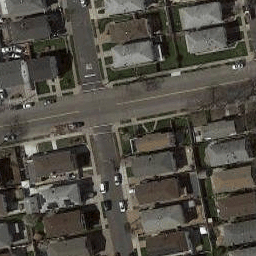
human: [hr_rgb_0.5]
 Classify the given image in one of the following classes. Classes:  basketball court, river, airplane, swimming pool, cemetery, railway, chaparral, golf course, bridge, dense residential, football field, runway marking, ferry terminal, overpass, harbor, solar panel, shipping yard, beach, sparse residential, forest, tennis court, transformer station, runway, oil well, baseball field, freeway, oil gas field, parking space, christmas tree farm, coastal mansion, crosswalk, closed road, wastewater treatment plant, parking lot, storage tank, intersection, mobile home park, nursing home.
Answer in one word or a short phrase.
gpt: intersection